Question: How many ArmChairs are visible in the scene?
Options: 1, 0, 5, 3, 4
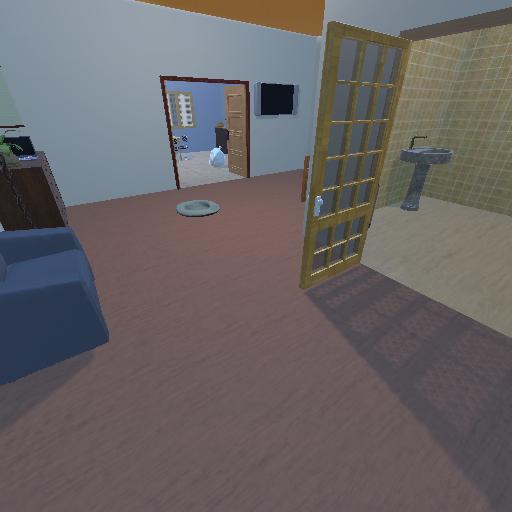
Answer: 1